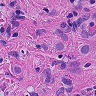
Metastatic tissue present: yes